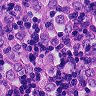
Metastatic tissue present: yes